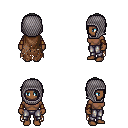
a pixel art fantasy rpg character, female body template, human, dark skin, brown tattered cape, metal pants, gray bangs hairstyle, chain hood, cloth bracers, four views (front, back, left, right), 2x2 character sprite sheet, small pixel art, hard edges, no anti-aliasing